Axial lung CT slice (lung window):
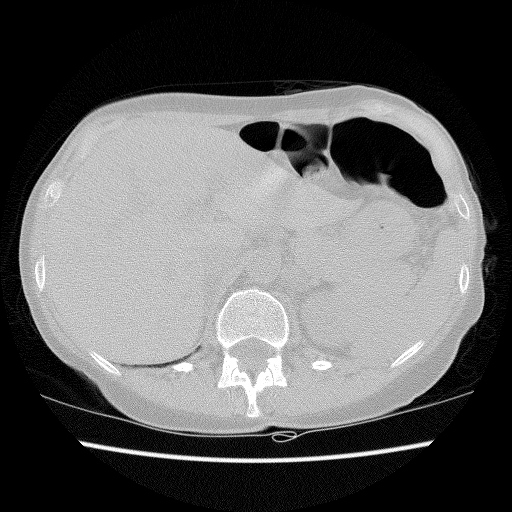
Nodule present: no